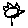
Label: flower